Interaction volume radius: 5 \u00c5
Interaction volume height: 30 \u00c5
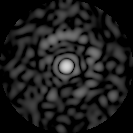
Disorder parameter: 0.8549